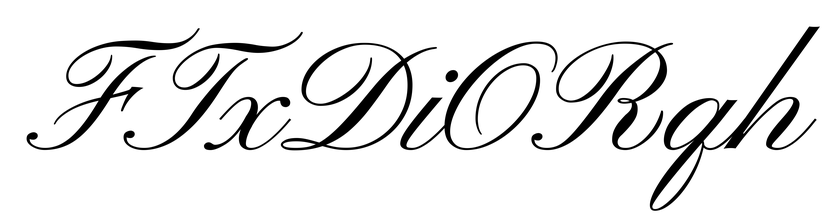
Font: PinyonScript-Regular